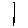
Label: line